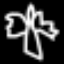
Label: angel